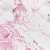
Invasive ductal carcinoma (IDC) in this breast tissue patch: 0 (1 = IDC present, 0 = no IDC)